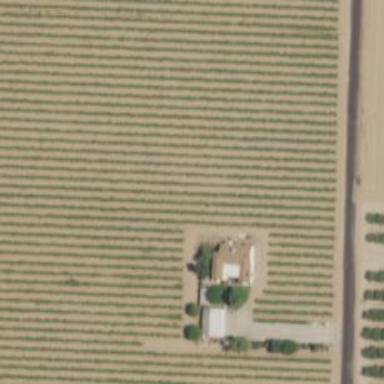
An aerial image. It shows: Beautiful vineyard in the countryside.